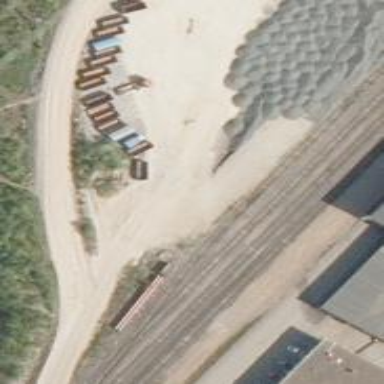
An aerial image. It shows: Railway yard in service.